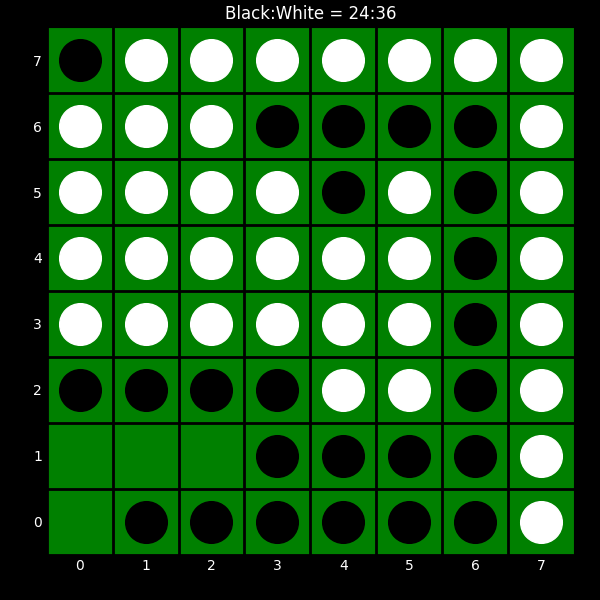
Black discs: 24
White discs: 36